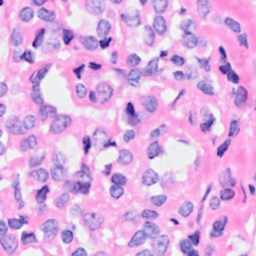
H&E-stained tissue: Breast